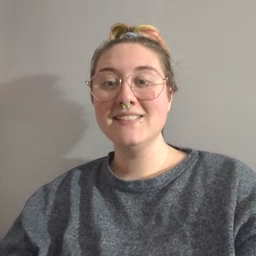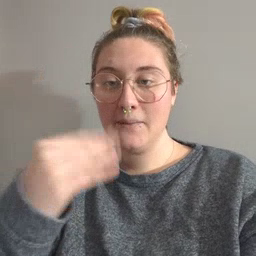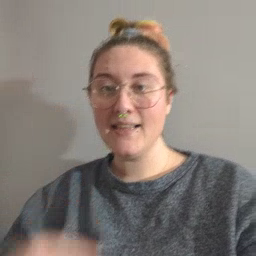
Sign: sleepy